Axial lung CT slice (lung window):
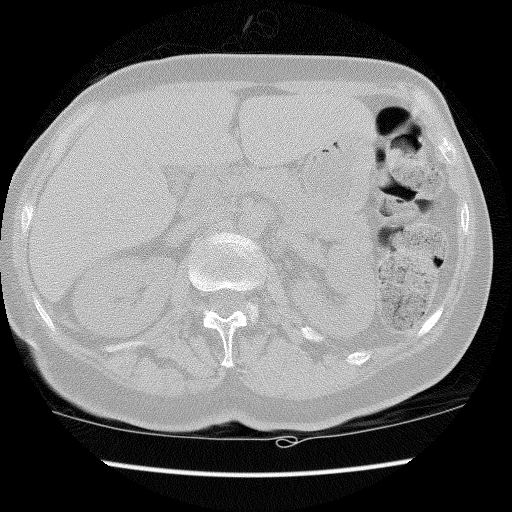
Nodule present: no